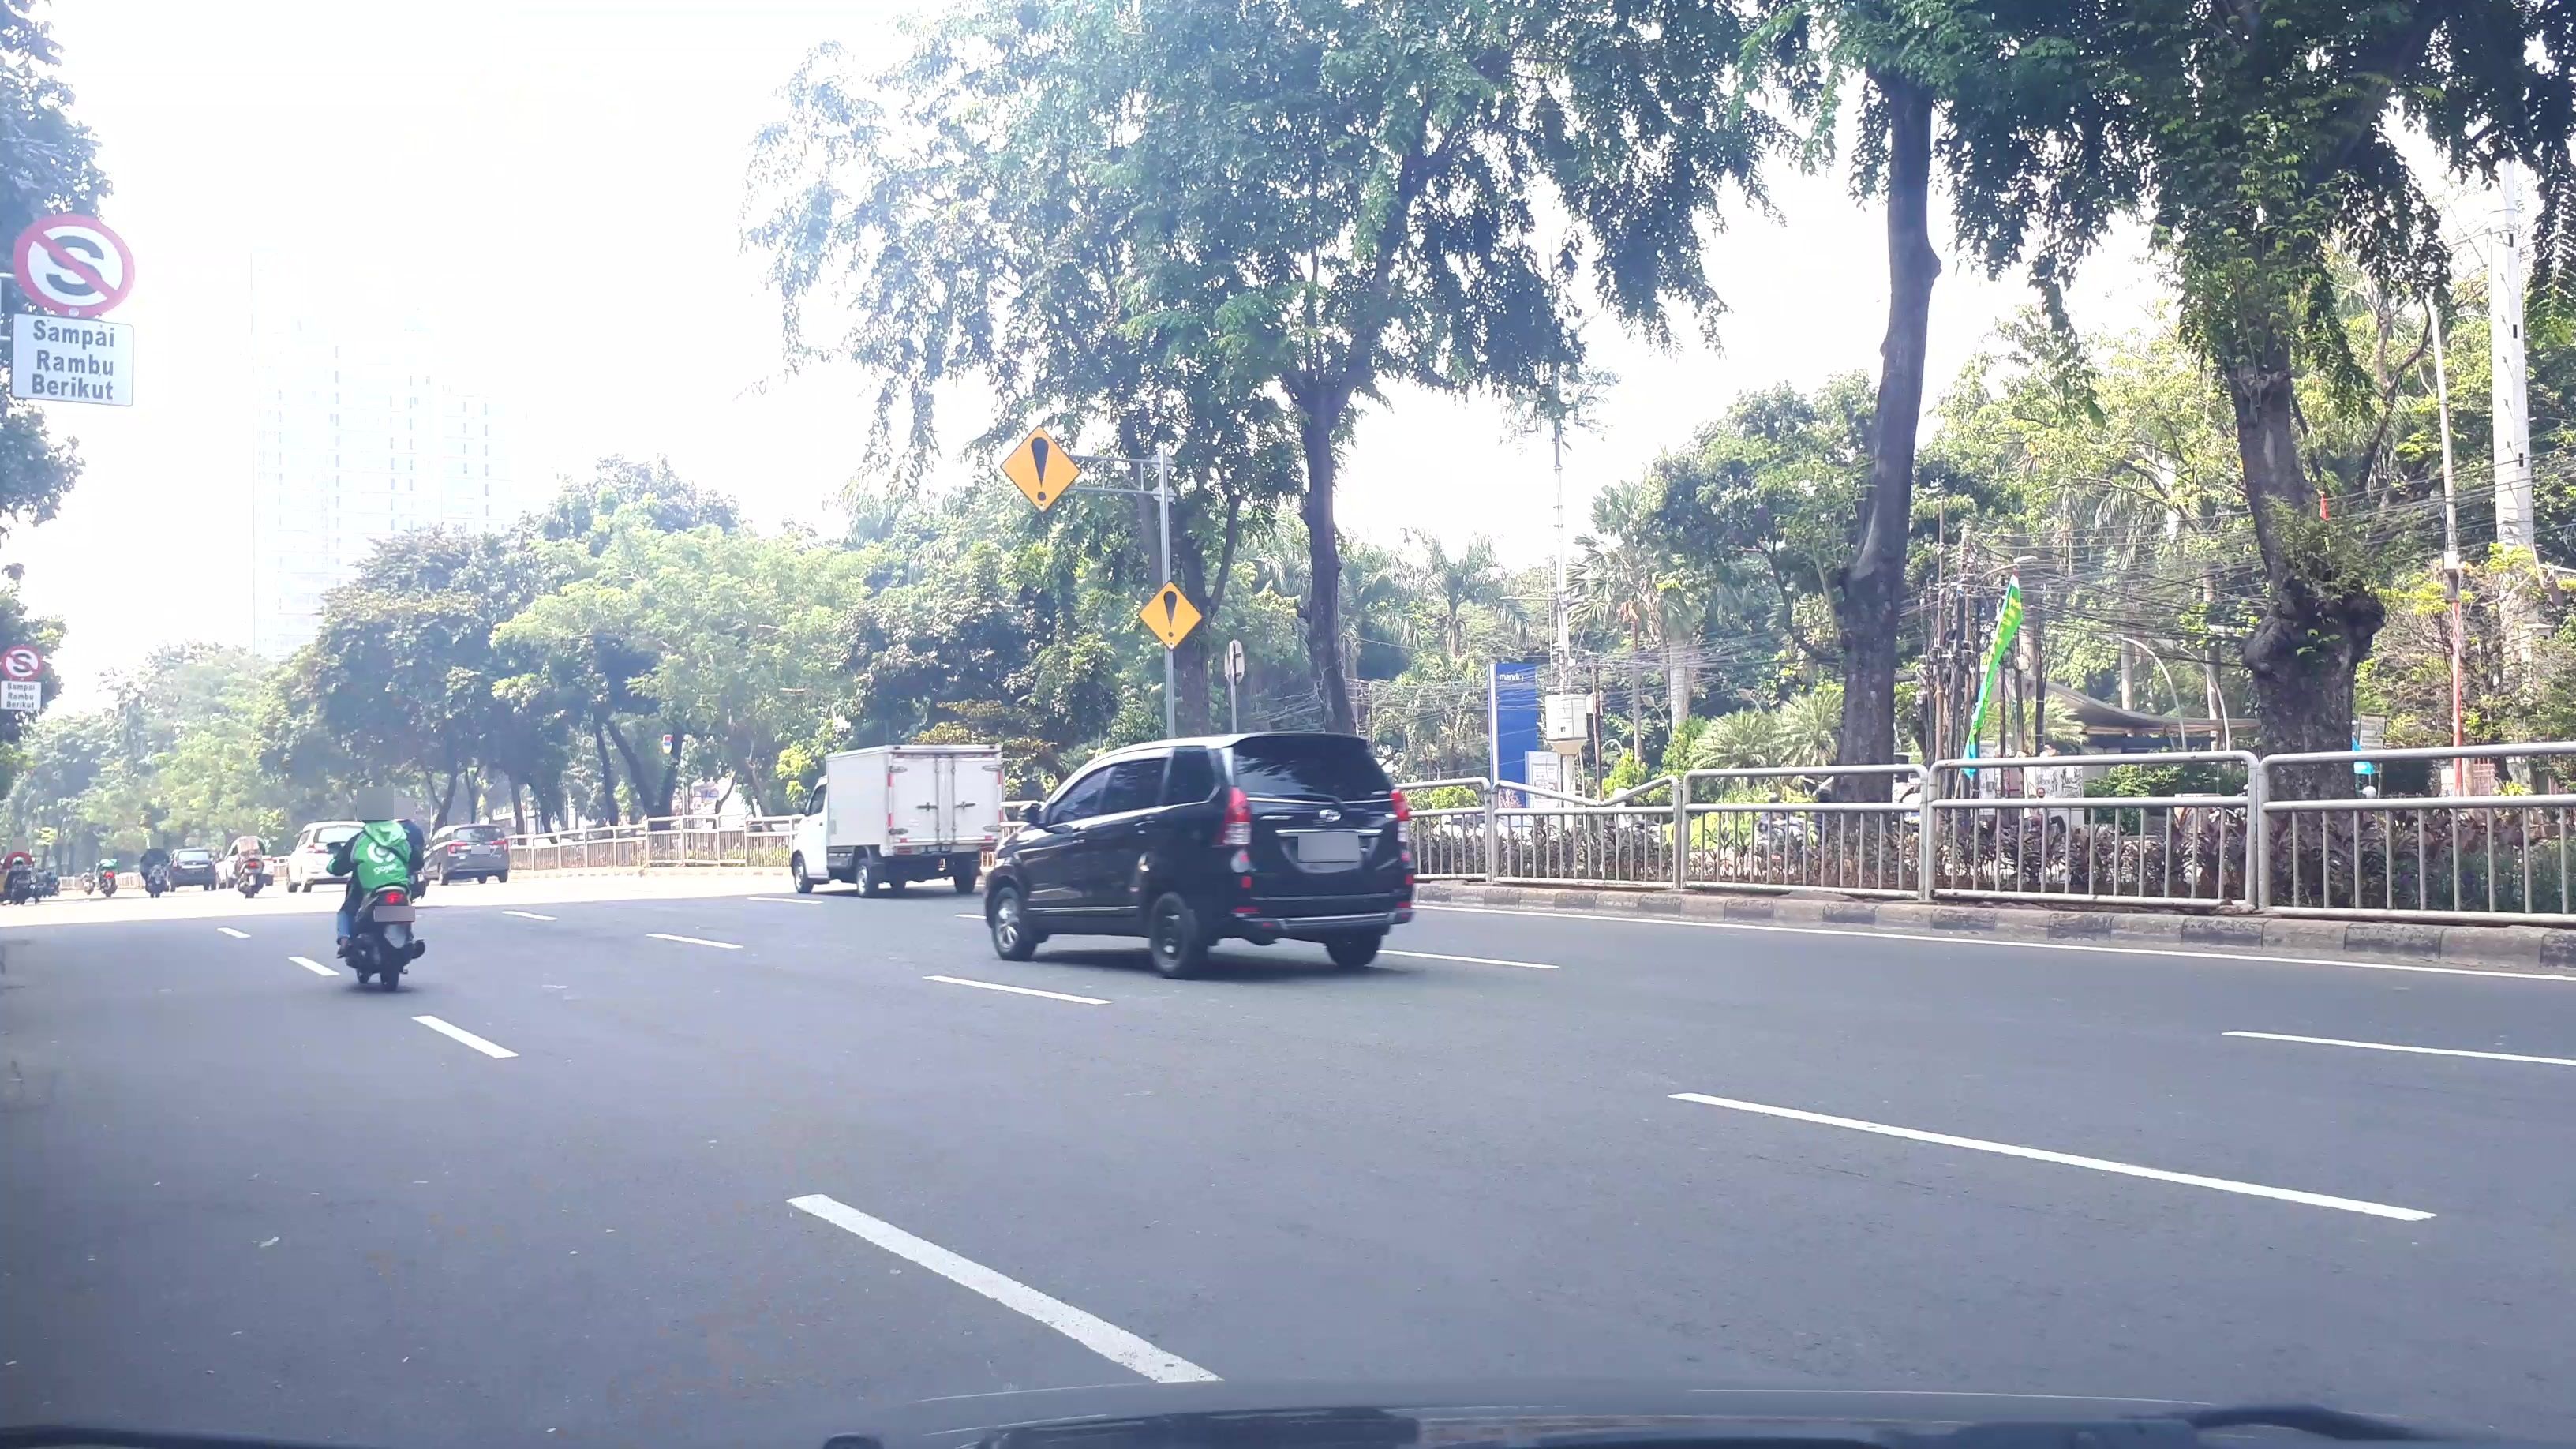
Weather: clear
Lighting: day
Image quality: good
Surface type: driving surface
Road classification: primary
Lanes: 4
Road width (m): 10
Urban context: urban centre
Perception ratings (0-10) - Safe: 2.84, Lively: 5.3, Beautiful: 8.99, Boring: 2.46, Depressing: 4.99, Wealthy: 6.79